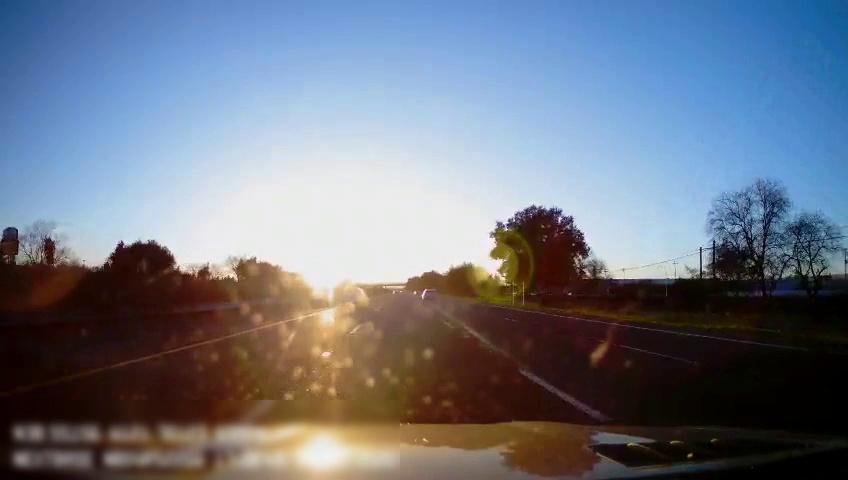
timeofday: Day
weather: Sunny
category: Drivable Space
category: Vehicles | SUV
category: Vehicles | SUV
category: Lanes | Alternate Lane
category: Lanes | Current Lane
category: Lanes | Current Lane
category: Lanes | Alternate Lane
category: Lanes | Alternate Lane
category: Traffic | Signs